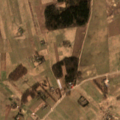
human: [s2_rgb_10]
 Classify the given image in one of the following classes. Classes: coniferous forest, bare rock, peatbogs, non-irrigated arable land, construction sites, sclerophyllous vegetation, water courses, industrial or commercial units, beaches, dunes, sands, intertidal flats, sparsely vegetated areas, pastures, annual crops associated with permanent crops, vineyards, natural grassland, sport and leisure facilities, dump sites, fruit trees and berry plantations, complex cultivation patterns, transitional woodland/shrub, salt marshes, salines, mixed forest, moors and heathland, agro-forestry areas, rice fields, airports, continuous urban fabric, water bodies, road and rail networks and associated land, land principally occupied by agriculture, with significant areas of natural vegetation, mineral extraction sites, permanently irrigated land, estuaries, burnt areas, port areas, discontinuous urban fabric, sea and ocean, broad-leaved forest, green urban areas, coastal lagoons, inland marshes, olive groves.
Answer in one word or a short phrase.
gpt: non-irrigated arable land, pastures, complex cultivation patterns, coniferous forest